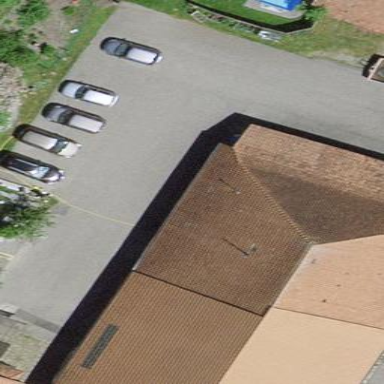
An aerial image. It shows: Parking area.